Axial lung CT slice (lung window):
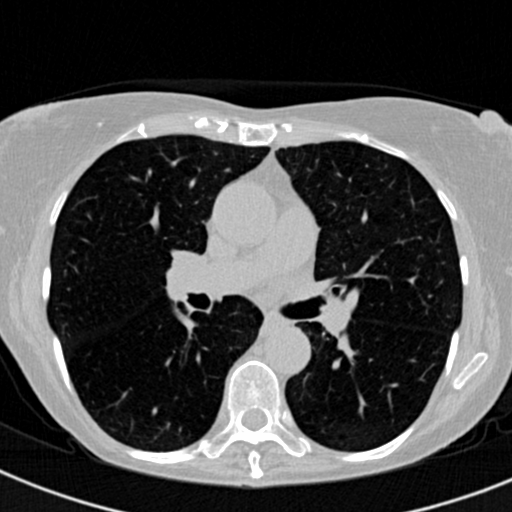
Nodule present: no